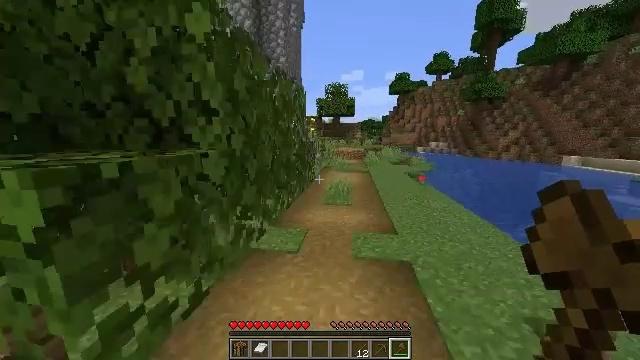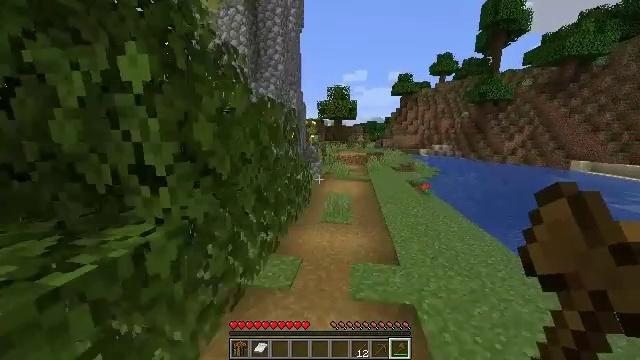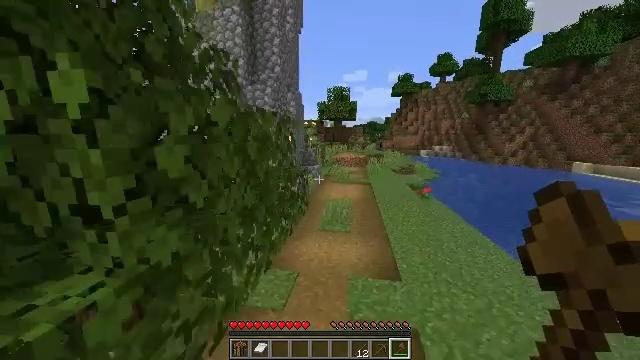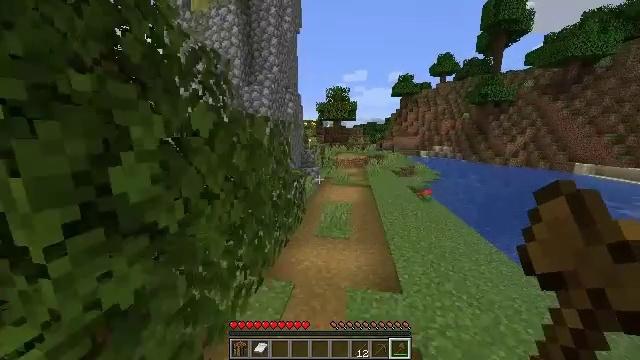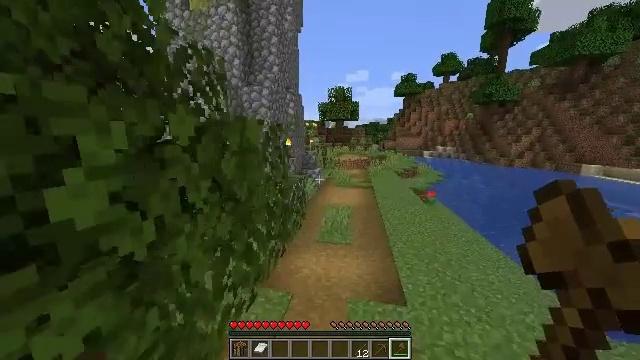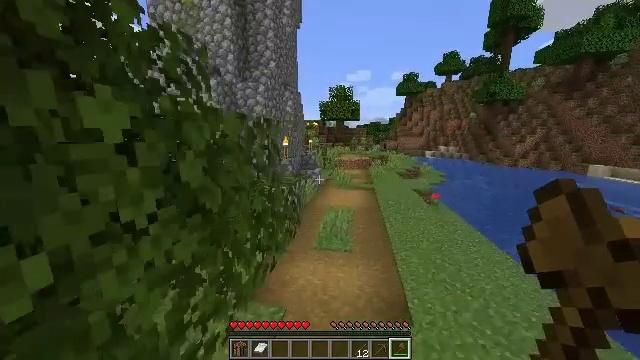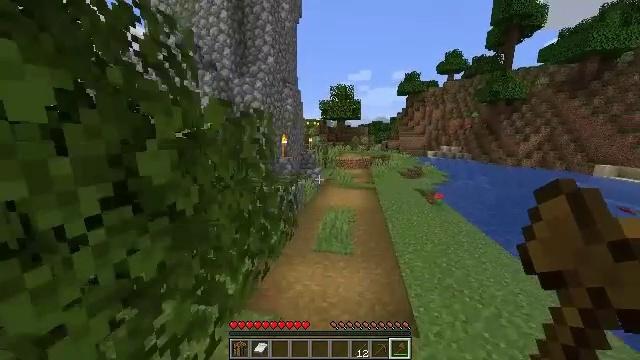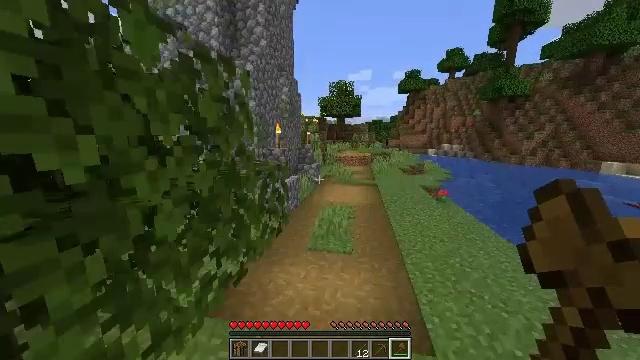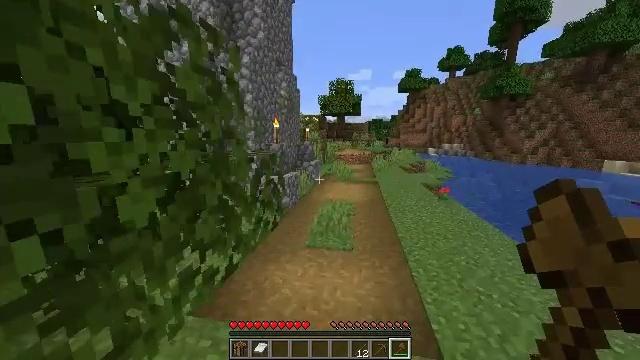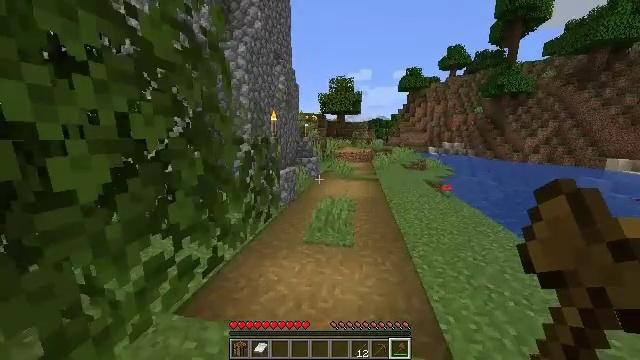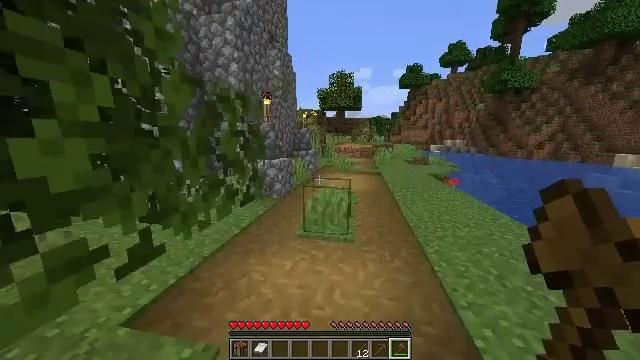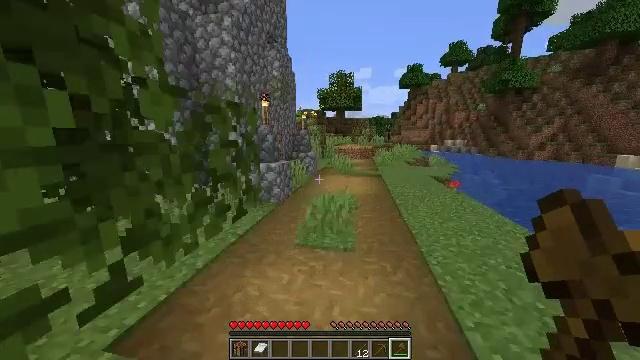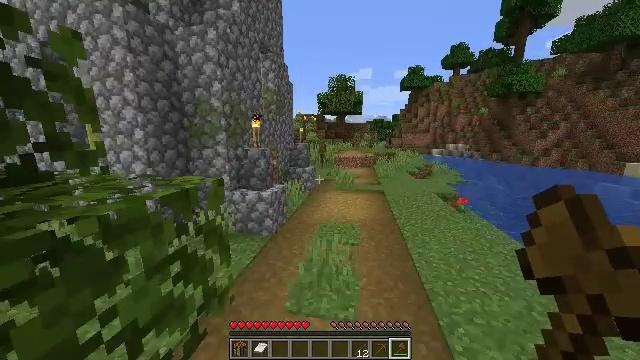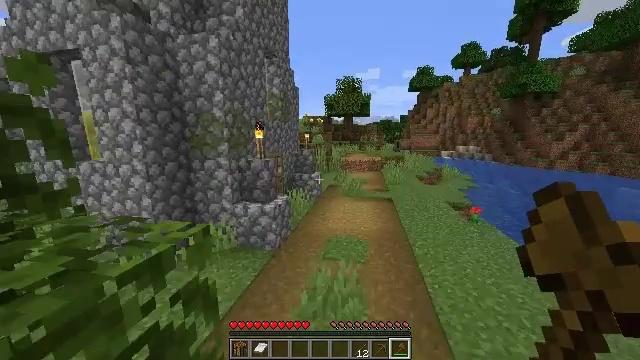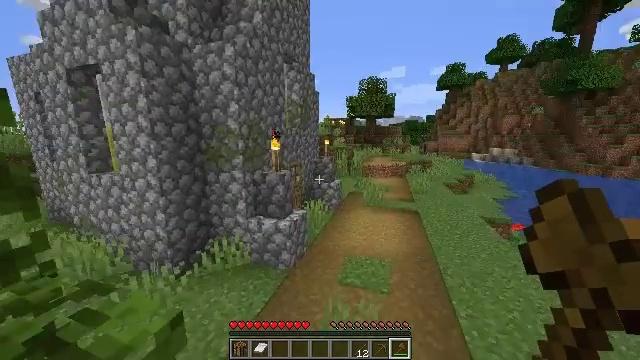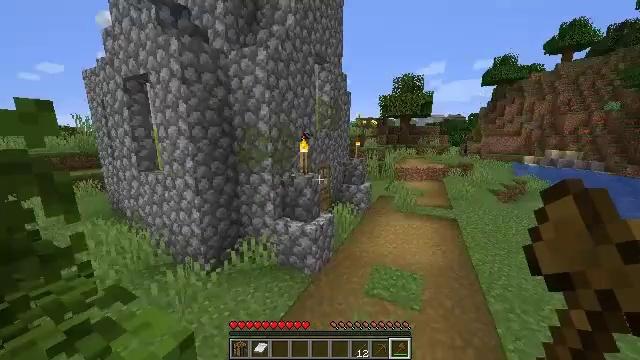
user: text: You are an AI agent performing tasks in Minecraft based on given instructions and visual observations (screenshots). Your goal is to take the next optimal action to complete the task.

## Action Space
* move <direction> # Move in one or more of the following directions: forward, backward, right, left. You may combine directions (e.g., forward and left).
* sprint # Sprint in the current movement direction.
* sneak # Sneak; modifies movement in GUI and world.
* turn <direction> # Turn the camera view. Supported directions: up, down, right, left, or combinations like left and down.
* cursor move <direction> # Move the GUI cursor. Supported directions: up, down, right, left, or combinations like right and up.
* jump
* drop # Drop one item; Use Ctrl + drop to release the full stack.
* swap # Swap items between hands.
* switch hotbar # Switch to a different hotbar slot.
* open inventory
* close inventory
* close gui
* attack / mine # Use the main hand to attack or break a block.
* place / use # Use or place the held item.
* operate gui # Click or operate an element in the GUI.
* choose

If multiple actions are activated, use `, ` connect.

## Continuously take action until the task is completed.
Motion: motion action
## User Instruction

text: Break the brewing stand to collect it.
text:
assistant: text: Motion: move forward, jump
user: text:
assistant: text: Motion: move forward, jump
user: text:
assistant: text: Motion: move forward, jump
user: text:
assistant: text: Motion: move forward, jump
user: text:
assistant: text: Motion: move forward, jump
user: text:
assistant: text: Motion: move forward, jump
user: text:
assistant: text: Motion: move forward, jump
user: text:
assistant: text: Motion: move forward, jump
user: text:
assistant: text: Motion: move forward, jump
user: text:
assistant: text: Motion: move forward, jump
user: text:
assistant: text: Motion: move forward, jump
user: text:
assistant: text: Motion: move forward, jump
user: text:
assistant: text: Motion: move forward, turn left, jump
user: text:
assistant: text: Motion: move forward, turn left, jump
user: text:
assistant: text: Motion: move forward, turn left, jump
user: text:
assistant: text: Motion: move forward, turn left, jump
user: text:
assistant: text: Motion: move forward, turn left, jump
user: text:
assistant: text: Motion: move forward, turn left and down, jump
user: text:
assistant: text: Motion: move forward, turn left, jump
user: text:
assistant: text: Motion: move forward, turn left
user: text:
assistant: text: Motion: move forward, turn right
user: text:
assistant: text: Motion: move forward and move right, turn right
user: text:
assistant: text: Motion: move forward and move right, turn right
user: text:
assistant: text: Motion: move forward and move right
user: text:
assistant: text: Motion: move forward and move right
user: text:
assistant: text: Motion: move forward and move right, turn left and up
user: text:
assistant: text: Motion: move forward and move right, turn left and up
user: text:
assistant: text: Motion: move forward and move right, turn left
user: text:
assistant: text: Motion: move forward and move right
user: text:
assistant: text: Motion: move forward and move right, turn left